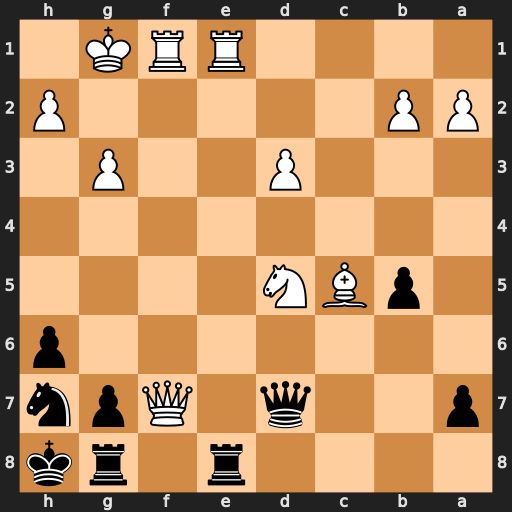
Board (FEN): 4r1rk/p2q1Qpn/7p/1pBN4/8/3P2P1/PP5P/4RRK1
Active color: b
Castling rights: -
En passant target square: -
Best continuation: Qxf7 Rxf7 Rxe1+